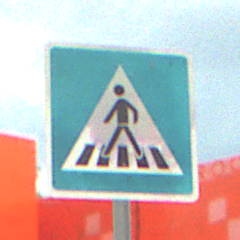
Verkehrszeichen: FussgaengerueberwegRechts
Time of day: MorningAfternoon
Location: Outdoor (Suburban)
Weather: PartlyCloudy
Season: NotSpecified
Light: Natural